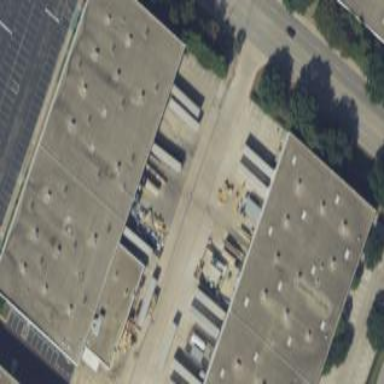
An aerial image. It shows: Industrial building.